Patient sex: M
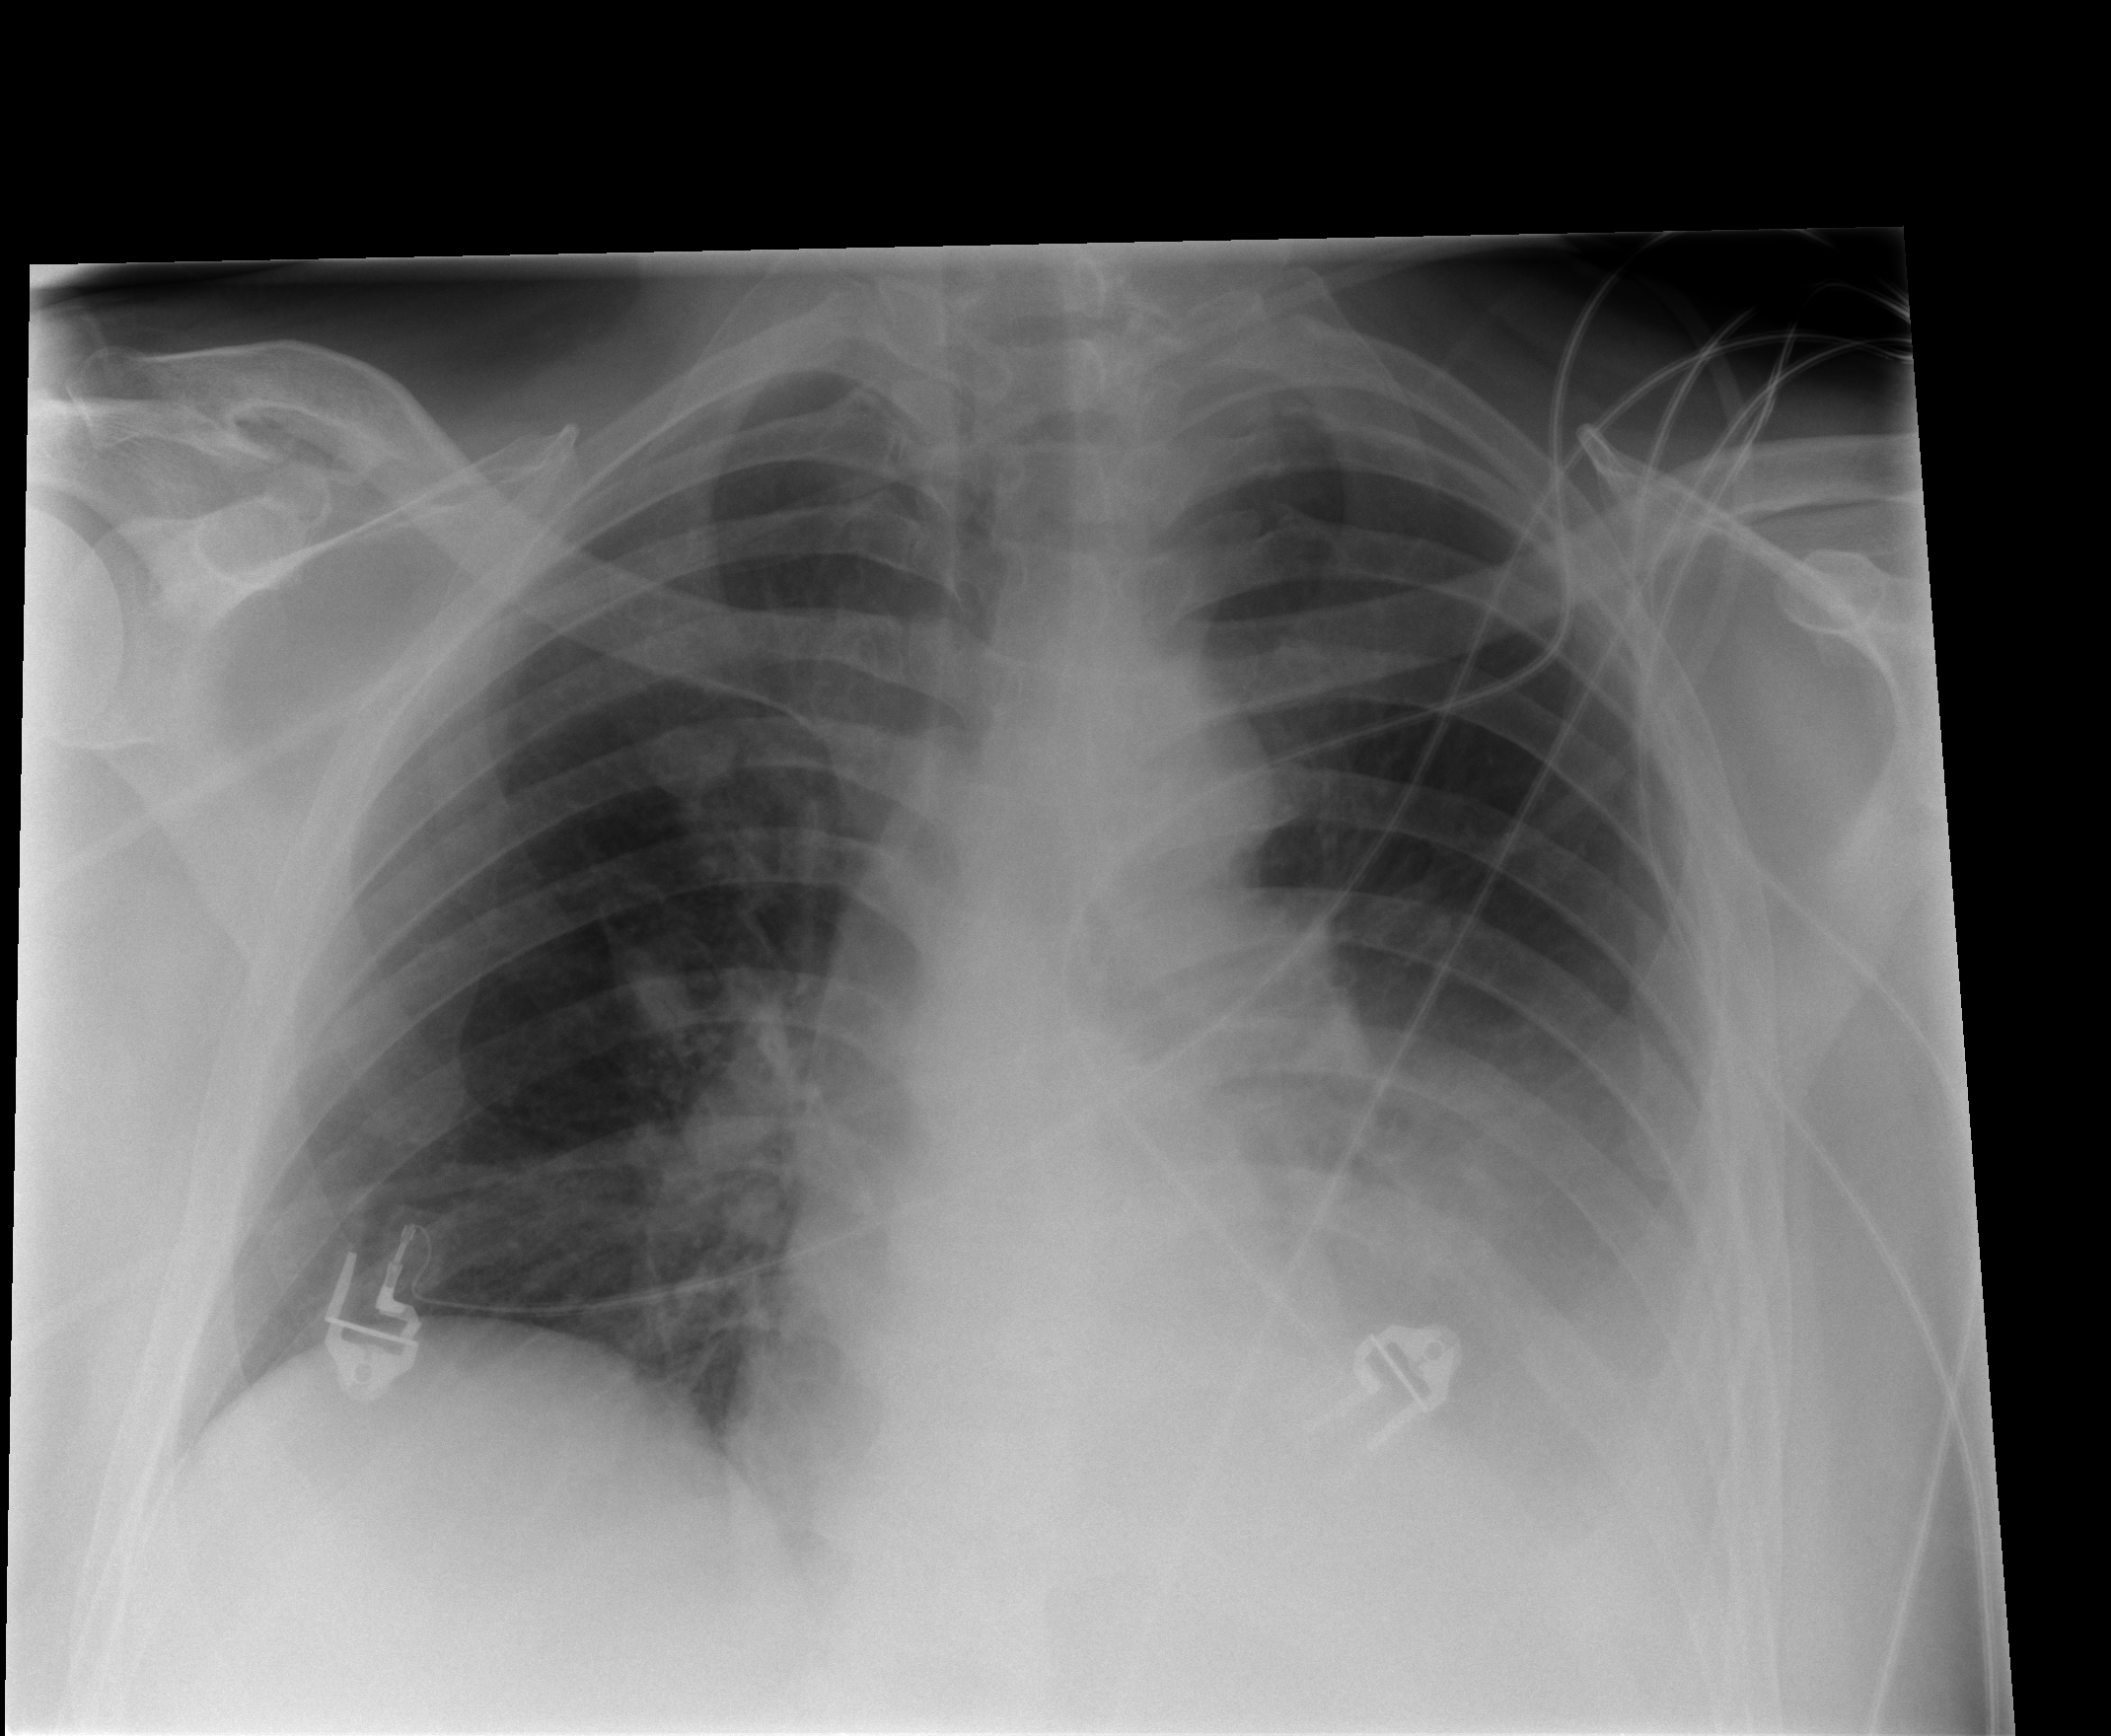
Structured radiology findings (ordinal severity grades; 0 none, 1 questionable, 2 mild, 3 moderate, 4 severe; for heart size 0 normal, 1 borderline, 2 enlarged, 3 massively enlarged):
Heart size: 0
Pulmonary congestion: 2
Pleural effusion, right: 0
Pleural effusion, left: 2
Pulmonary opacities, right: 0
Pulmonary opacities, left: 0
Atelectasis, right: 2
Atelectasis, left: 2